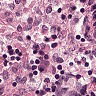
Metastatic tissue present: no